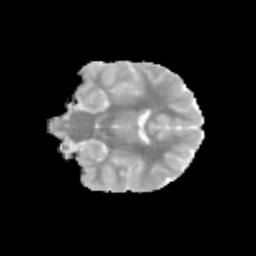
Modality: MD
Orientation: coronal
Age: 9
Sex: male
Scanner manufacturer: siemens
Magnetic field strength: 3 T
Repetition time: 3.8 s
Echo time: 0.07 s